Field crop: tomato
Growth stage: 1
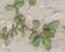
Species: portulaca